Question: Working with <URL> API from DynamoDB.
Entities table has hash-and-range primary key. Range column is of String type.
While doing BETWEEN query on range key I got strange results:

<URL>
And documentation is not very clear:
Can anybody explain this results?
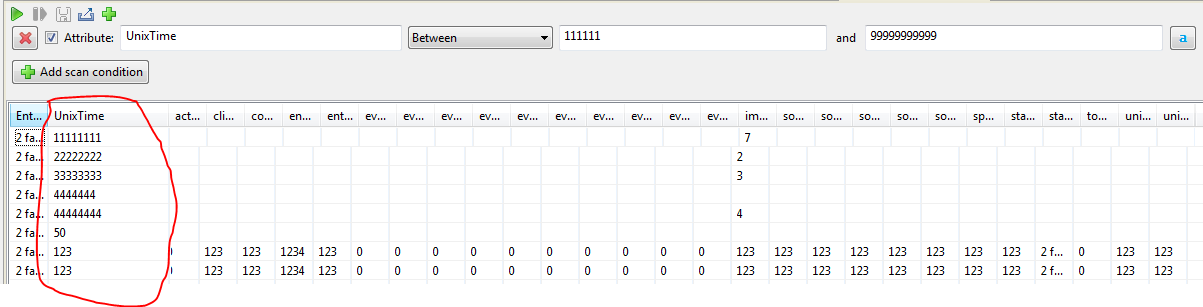
Answer: In comparison of 'AttributeValue', the value type is validated before comparing the value. If you check '.equals(obj)' of 'AttributeValue', that may give you a better explanation.